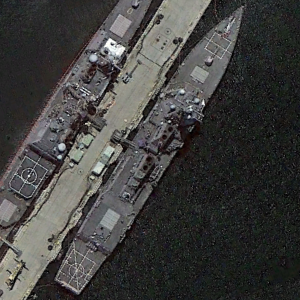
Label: destroyer